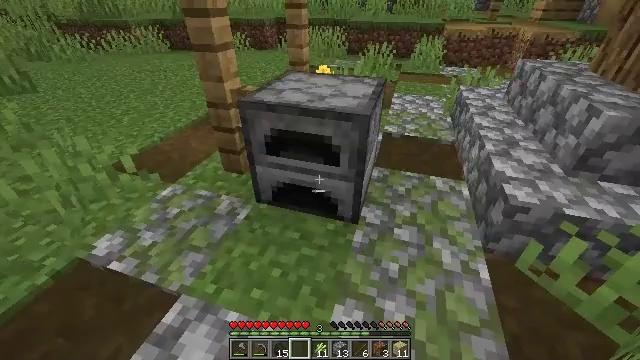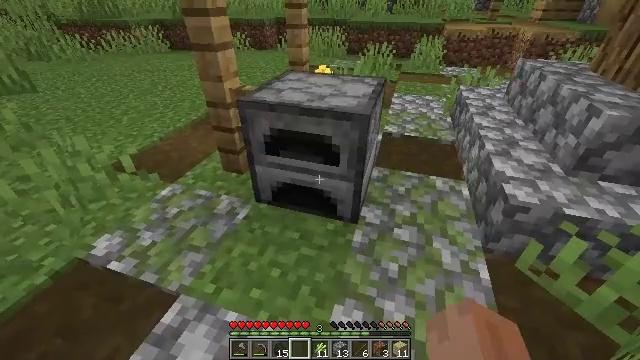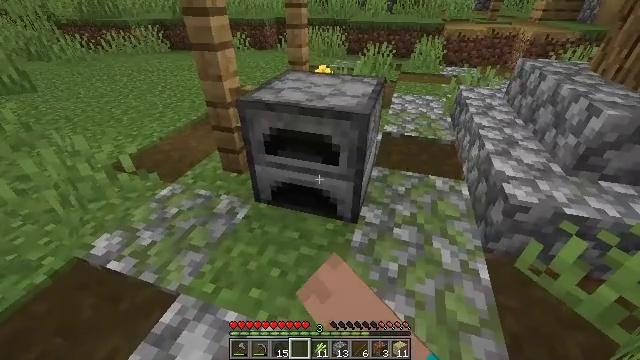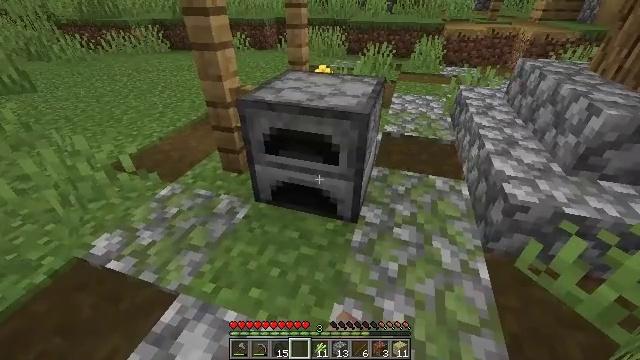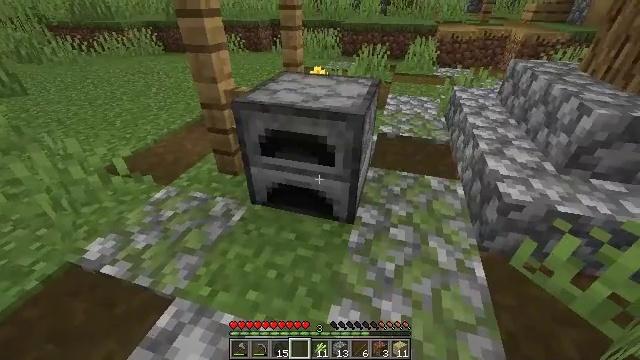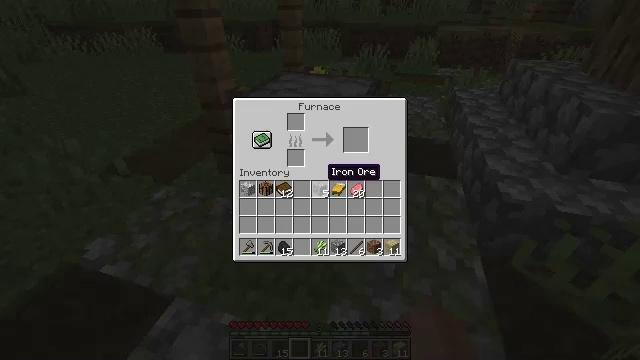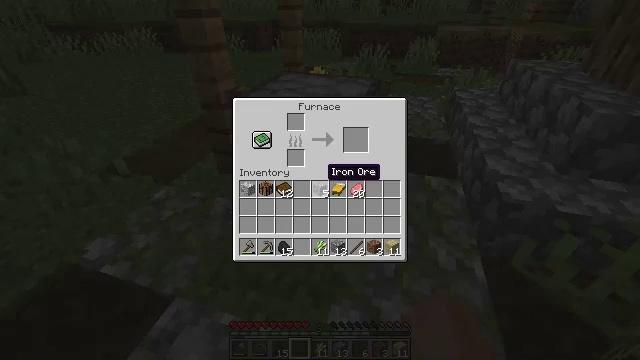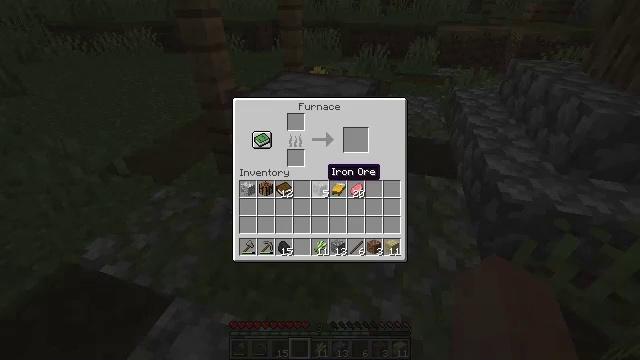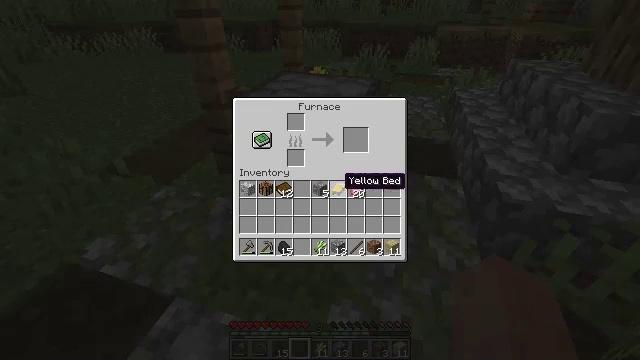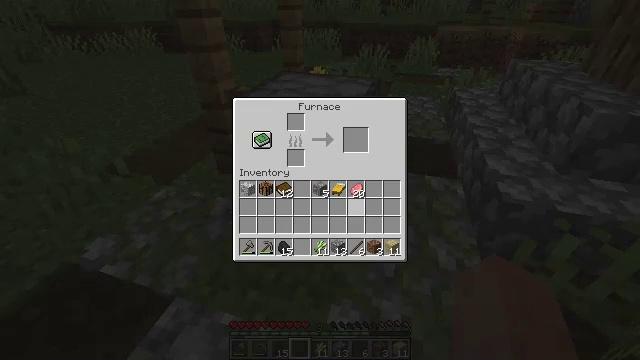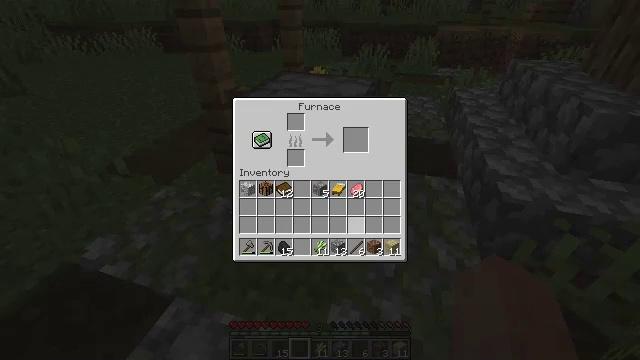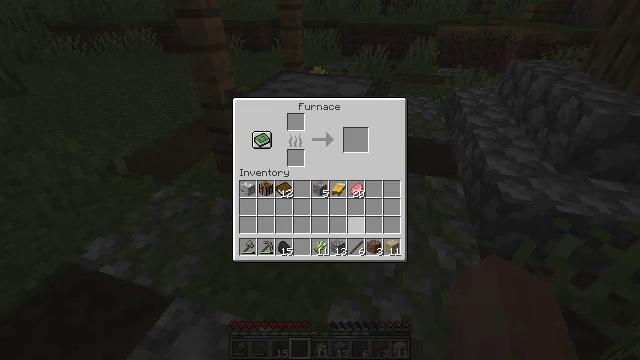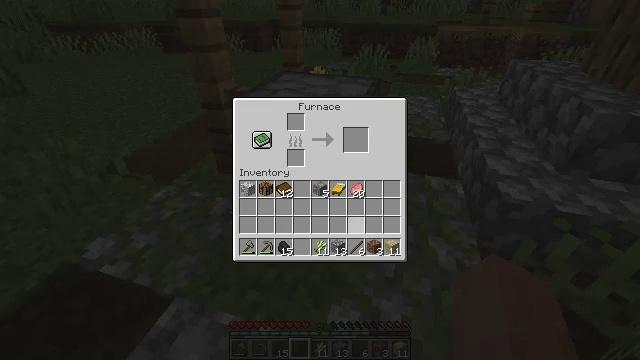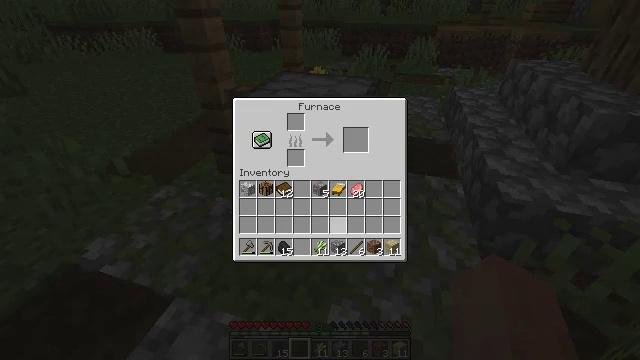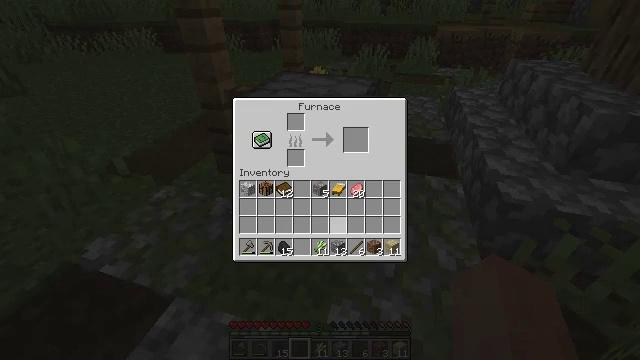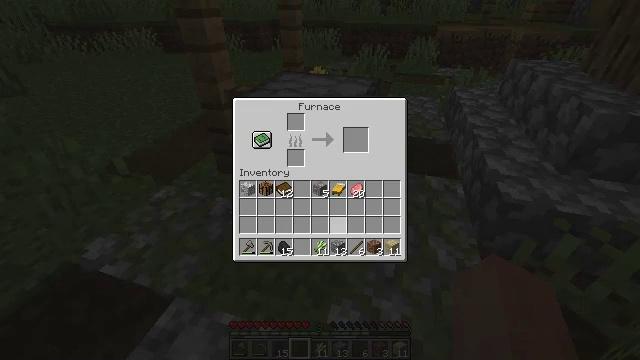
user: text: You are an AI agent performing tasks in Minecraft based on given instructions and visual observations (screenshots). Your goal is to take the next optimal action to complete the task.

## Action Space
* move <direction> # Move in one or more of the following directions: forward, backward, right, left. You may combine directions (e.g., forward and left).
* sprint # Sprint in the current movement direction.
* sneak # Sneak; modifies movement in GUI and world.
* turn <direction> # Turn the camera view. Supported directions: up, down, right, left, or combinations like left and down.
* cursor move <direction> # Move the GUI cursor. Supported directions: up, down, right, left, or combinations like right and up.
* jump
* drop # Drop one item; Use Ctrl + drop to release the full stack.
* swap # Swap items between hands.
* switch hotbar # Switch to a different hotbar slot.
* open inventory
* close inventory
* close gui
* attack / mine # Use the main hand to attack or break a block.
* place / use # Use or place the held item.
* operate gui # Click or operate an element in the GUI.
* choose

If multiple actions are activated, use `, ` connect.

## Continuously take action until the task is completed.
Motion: motion action
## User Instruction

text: Mine the brewing stand from your base.
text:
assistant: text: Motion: use / place
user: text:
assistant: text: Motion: use / place
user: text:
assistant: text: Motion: no_op
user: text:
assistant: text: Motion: turn right
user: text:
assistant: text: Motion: open gui
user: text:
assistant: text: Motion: no_op
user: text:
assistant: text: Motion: no_op
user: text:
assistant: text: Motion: cursor move right and down
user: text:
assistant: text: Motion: cursor move right and down
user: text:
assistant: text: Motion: cursor move down
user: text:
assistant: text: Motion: no_op
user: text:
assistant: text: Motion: no_op
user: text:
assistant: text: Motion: cursor move left
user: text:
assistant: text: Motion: no_op
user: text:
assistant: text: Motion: cursor move left
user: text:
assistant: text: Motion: cursor move left and down
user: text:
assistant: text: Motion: cursor move left
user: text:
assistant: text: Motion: no_op
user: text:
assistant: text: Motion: no_op
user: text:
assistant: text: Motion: no_op
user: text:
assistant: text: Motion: sneak
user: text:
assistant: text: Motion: sneak
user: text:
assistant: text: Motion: sneak
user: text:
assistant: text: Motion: sneak
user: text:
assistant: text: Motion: sneak, operate gui
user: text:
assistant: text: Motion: sneak, operate gui
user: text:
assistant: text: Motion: sneak, operate gui
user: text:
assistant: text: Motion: sneak
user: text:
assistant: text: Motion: sneak, cursor move right and up
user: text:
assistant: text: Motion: sneak, cursor move right and up